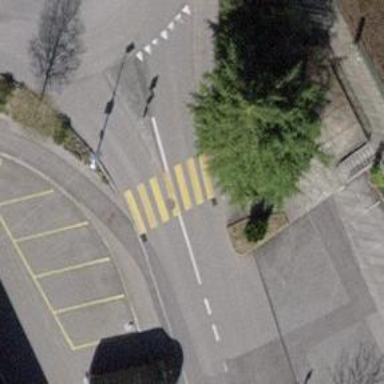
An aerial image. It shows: Zebra crossing on the road.